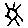
Label: sun